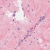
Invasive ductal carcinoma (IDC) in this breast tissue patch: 0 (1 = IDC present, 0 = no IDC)